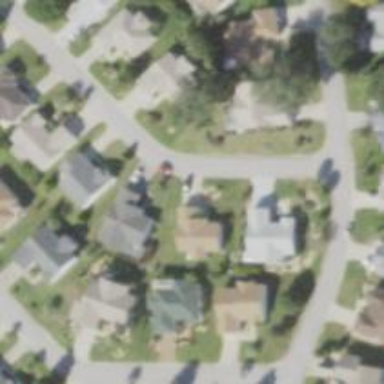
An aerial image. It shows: Residential road.